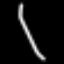
Label: line